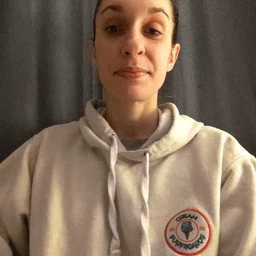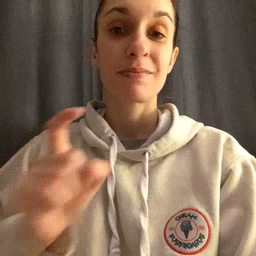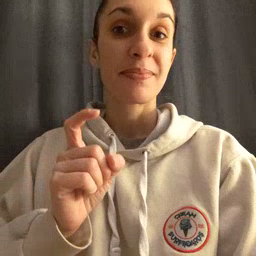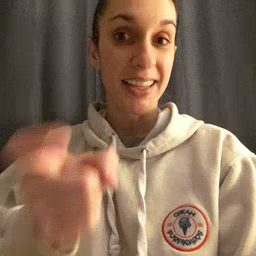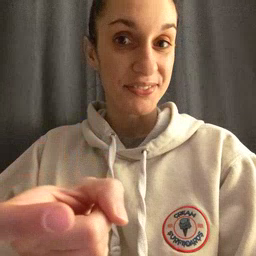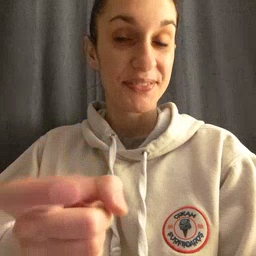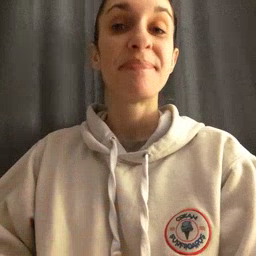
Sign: gift